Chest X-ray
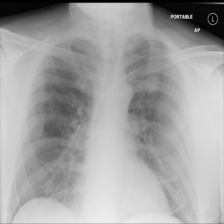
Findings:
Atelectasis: negative
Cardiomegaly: negative
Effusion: negative
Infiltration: negative
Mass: negative
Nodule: negative
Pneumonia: negative
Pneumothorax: negative
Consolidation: negative
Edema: negative
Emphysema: negative
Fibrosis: negative
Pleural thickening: negative
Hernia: negative